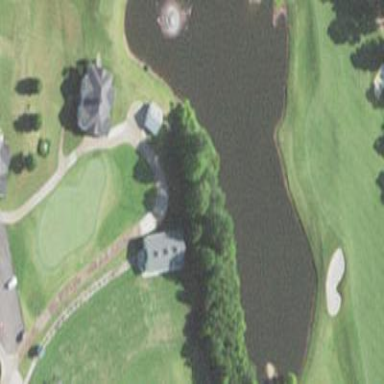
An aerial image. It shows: Water hazard on golf course. The hazard is natural water feature.